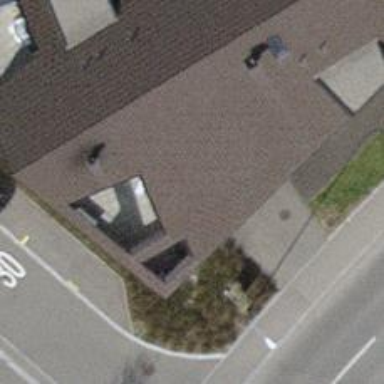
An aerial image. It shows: Surveillance system is in place.